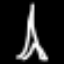
Label: The Eiffel Tower